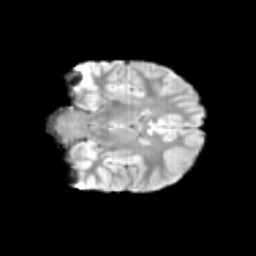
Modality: T2w
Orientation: coronal
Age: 11
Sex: male
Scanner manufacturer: siemens
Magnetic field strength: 3 T
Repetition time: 3.8 s
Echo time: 0.07 s